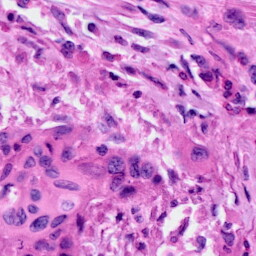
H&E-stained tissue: Cervix